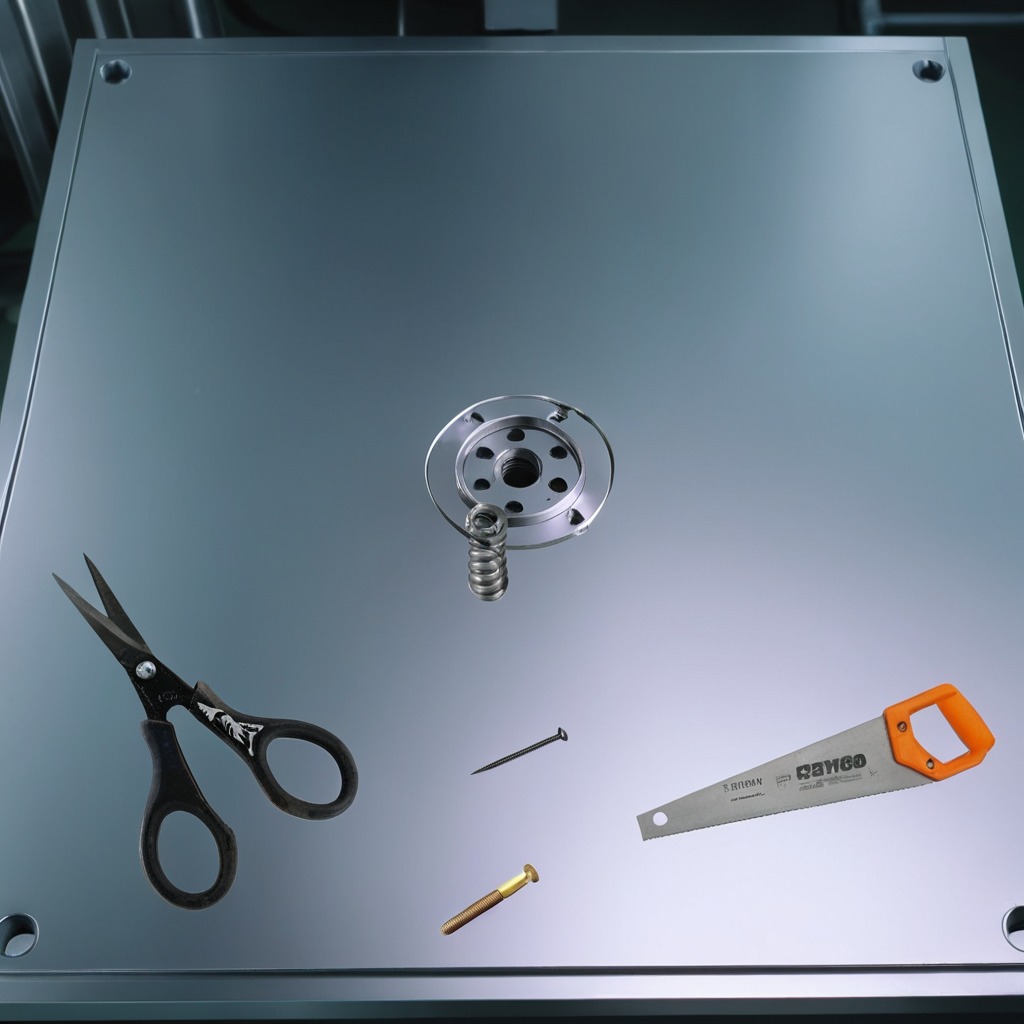
A metal machine screw, an iron nail, a coiled metal spring, a handheld metal saw, and a pair of scissors are lying on the metal table in a machine shop under fluorescent lights.